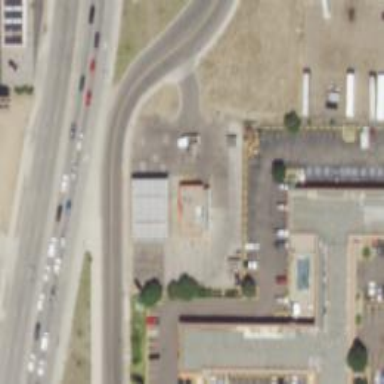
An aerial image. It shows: Convenience shop.